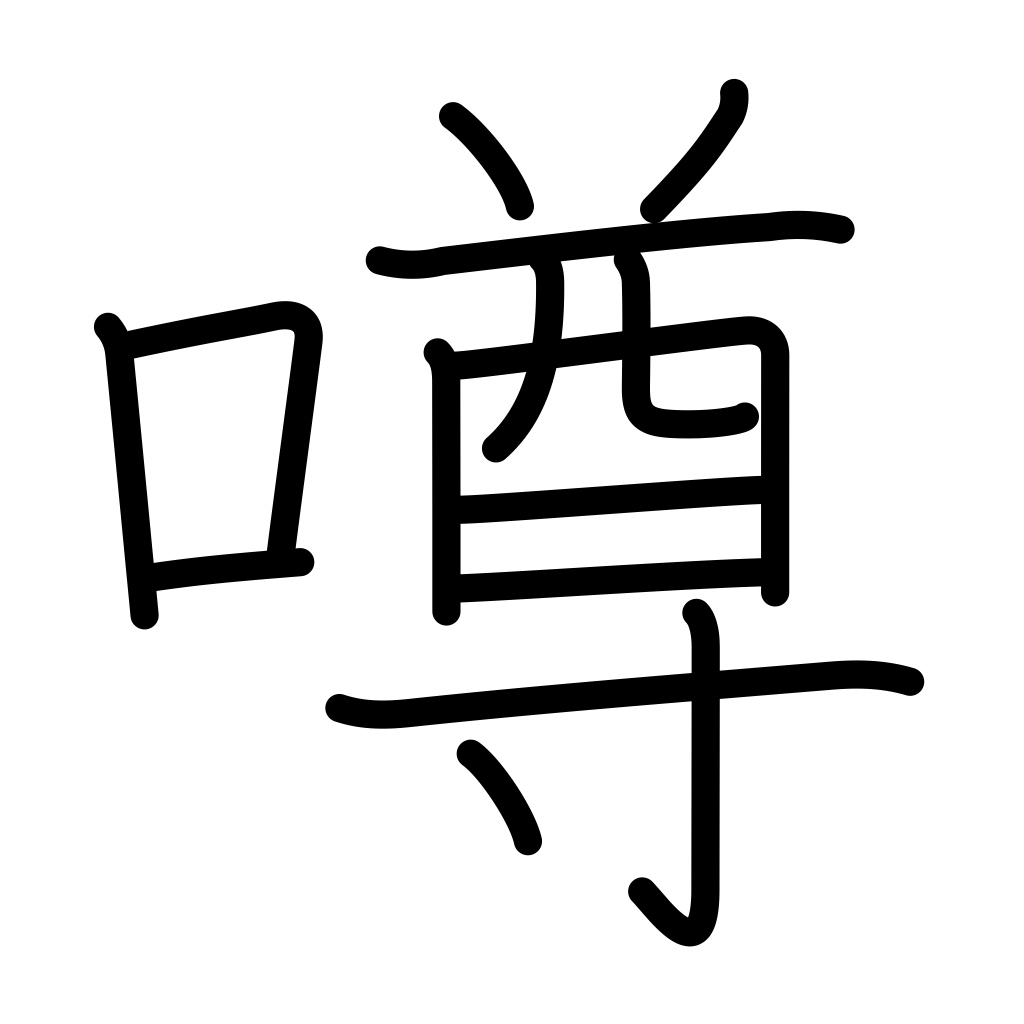
Meaning: rumor, gossip, hearsay